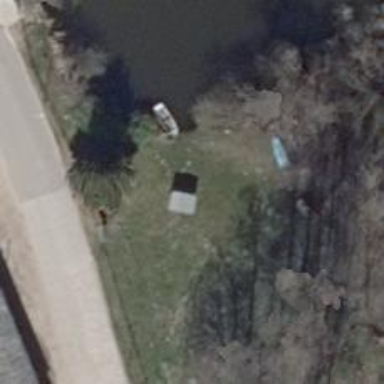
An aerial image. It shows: Picnic shelter designed for outdoor gatherings.